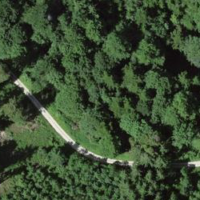
EUNIS habitat code: 43
Species observed at this site:
Petasites albus